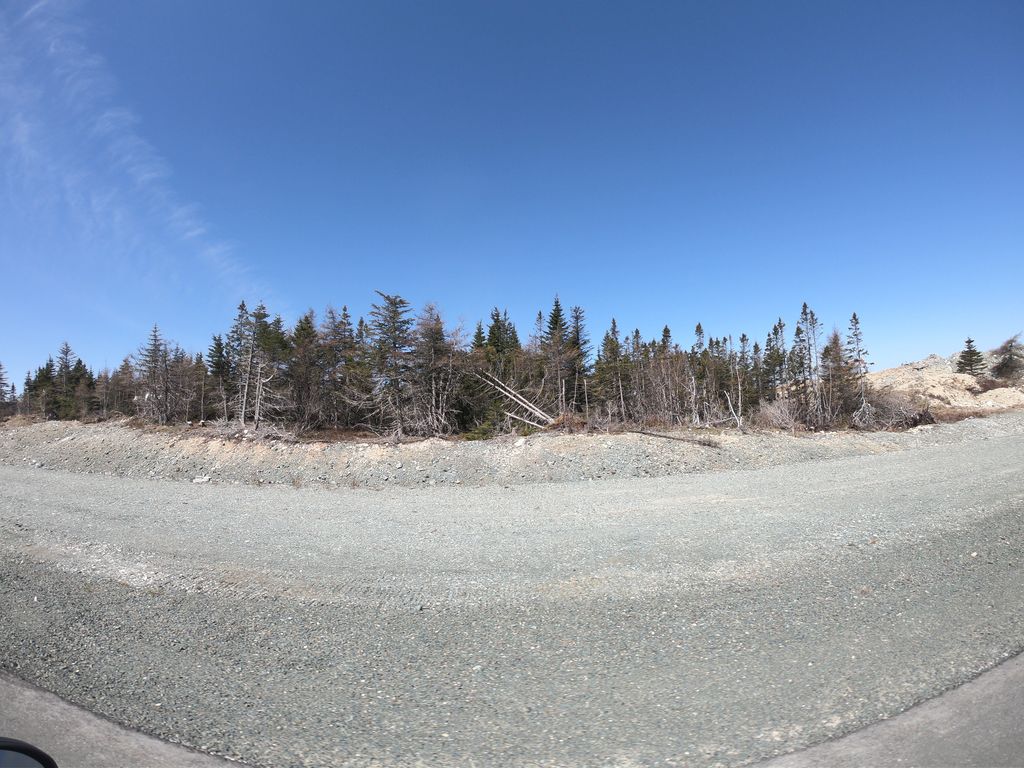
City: st_johns